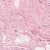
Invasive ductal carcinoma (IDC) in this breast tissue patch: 0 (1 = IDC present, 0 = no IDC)